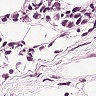
Metastatic tissue present: yes